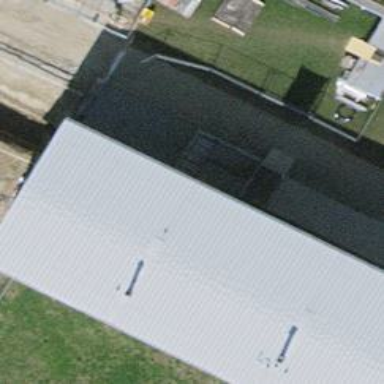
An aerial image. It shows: Flat-roofed school building.